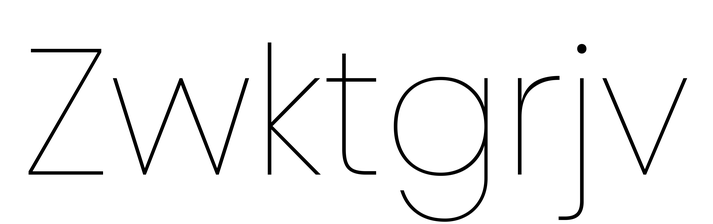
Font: Poppins-Thin